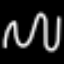
Label: squiggle